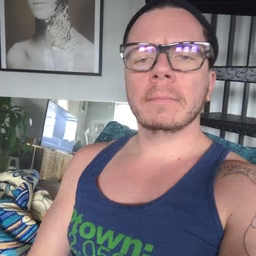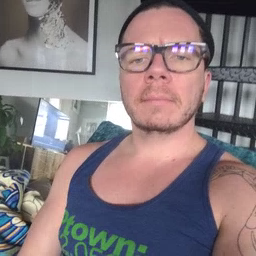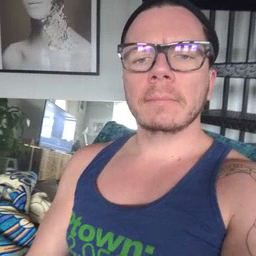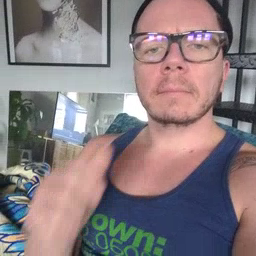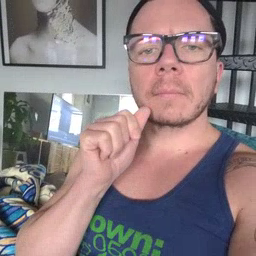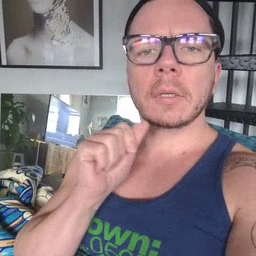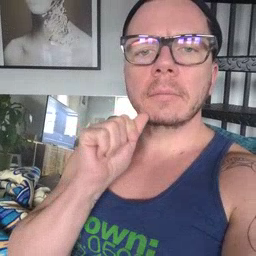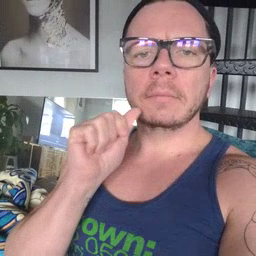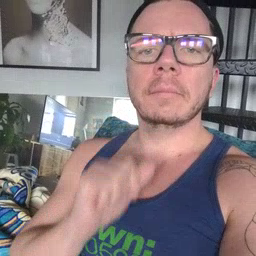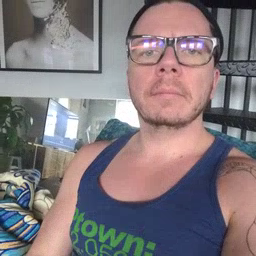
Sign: aunt